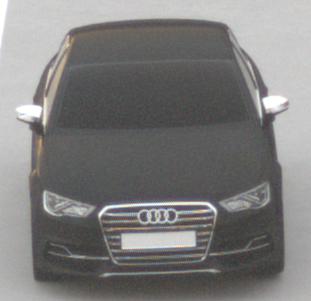
Make: Audi
Model: S3
Detailed model: 8V
Model produced from: 2013
Model produced until: 2020
Doors: 4
Color: black
Road condition: dry road
Daytime: sunrise or sunset
Contrast: low contrast